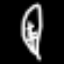
Label: leaf